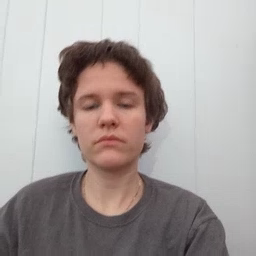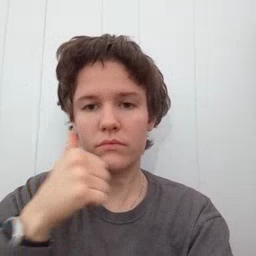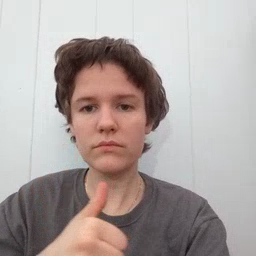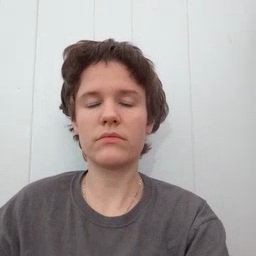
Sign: girl